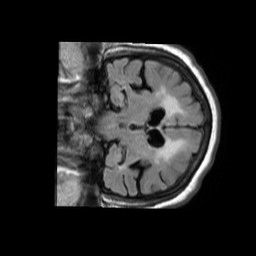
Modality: FLAIR
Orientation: coronal
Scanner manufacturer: philips
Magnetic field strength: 1.5 T
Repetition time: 6 s
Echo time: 0.12 s